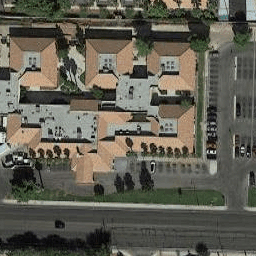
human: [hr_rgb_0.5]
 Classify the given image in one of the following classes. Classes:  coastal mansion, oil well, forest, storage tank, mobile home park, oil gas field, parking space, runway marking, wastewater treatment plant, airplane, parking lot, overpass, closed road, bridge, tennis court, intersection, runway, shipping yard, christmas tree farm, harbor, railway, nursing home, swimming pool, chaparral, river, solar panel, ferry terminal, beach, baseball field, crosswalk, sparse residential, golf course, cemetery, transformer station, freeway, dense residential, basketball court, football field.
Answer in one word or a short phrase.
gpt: nursing home